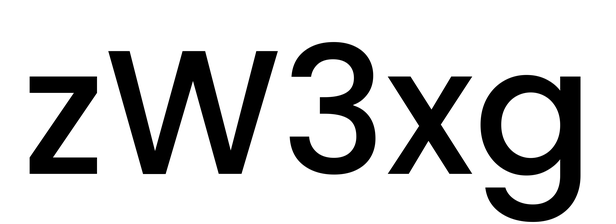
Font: Poppins-Medium